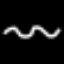
Label: squiggle